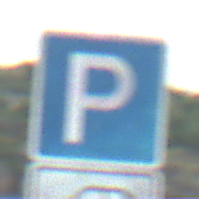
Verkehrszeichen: Parken
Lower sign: MehrspurigeFahrzeugeFrei1
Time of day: MorningAfternoon
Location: Outdoor (Nature)
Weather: PartlyCloudy
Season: NotSpecified
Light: Natural